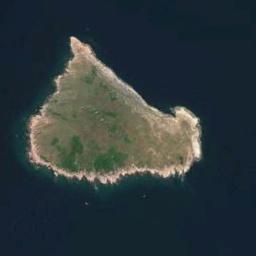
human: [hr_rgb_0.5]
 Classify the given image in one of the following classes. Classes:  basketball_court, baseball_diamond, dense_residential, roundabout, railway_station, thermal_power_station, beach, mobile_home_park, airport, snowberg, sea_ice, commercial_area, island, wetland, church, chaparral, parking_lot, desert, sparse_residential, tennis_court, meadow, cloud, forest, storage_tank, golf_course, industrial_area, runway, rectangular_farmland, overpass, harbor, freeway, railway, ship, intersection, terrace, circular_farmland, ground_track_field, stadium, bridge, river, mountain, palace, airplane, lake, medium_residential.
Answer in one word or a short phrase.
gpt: island